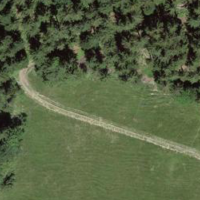
EUNIS habitat code: 44
Species observed at this site:
Cruciata laevipes